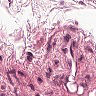
Metastatic tissue present: no